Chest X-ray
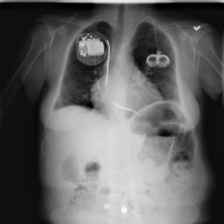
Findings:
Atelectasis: negative
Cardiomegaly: negative
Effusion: negative
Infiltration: negative
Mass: negative
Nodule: negative
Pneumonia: negative
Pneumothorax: negative
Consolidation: negative
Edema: negative
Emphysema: negative
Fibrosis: negative
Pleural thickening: negative
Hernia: negative